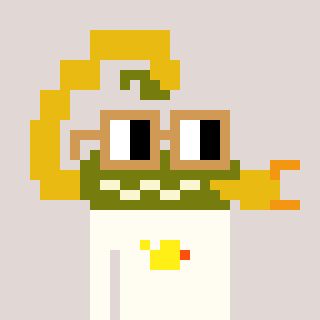
a pixel art character with square brown glasses, a scorpion-shaped head and a grayscale-colored body on a warm background